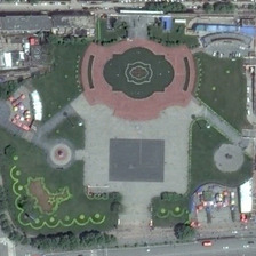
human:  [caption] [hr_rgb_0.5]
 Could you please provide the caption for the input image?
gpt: The square is covered with green grass.

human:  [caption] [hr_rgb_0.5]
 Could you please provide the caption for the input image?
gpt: The square is full of green lawns.

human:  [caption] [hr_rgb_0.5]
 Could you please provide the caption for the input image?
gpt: The square is covered with green grass.

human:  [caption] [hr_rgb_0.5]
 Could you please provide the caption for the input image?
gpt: The square is full of green meadows.

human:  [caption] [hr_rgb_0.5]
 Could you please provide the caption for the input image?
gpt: The square is covered with green grass.